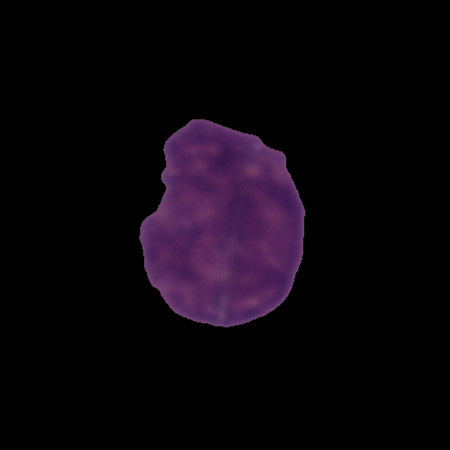
Label: healthy